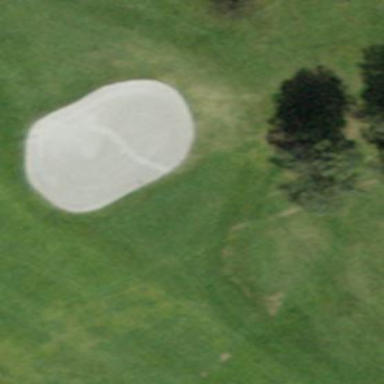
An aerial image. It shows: Bunker on golf course.